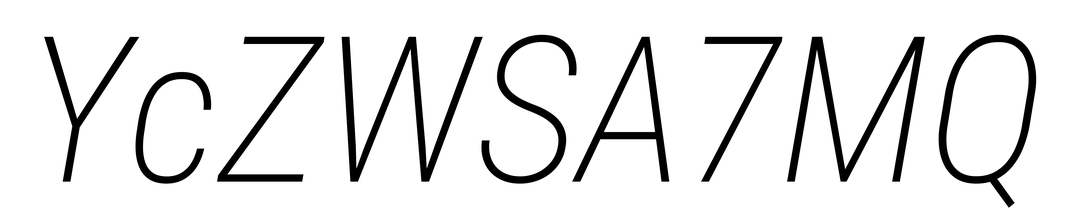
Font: Roboto-Italic_Condensed_ExtraLight_Italic